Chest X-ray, PA view. Patient: 54 years old, sex F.
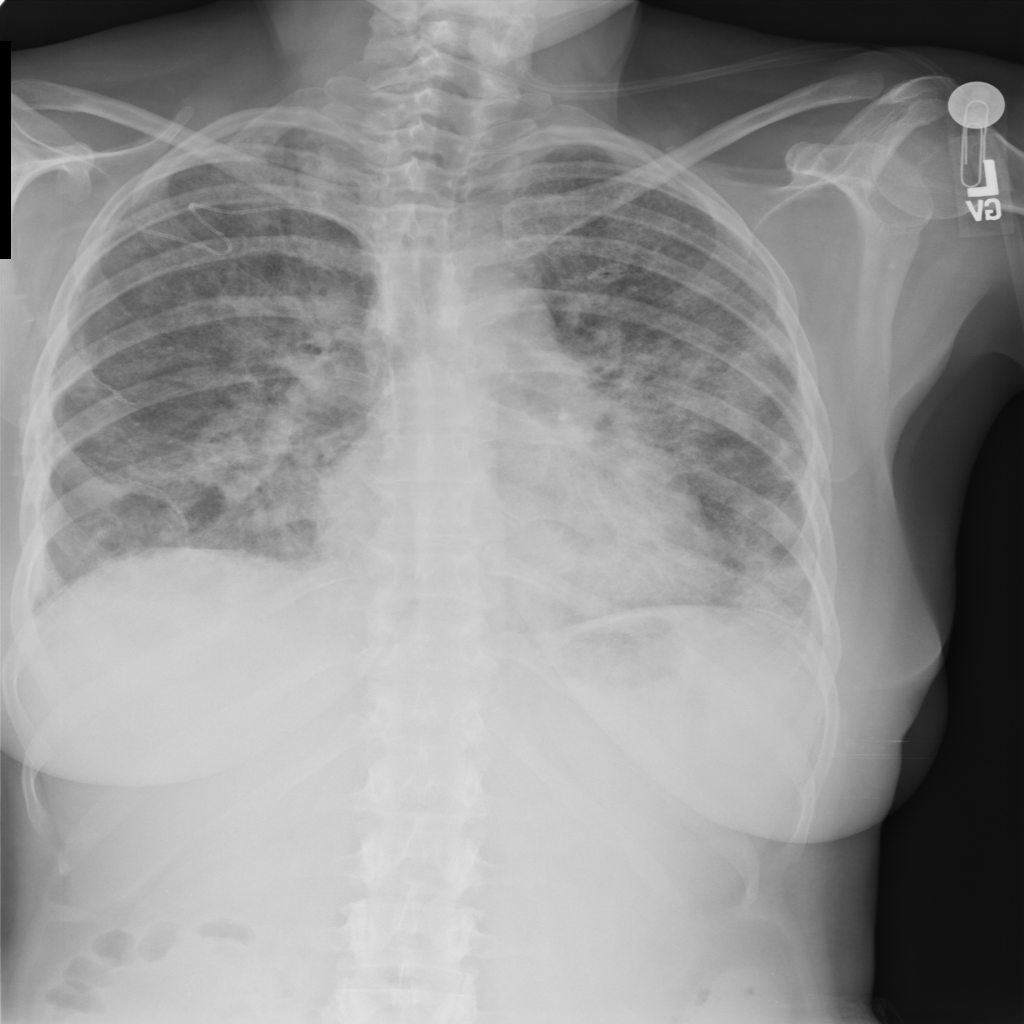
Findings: No Finding